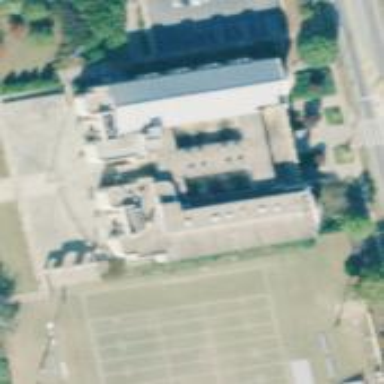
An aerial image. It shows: College building.